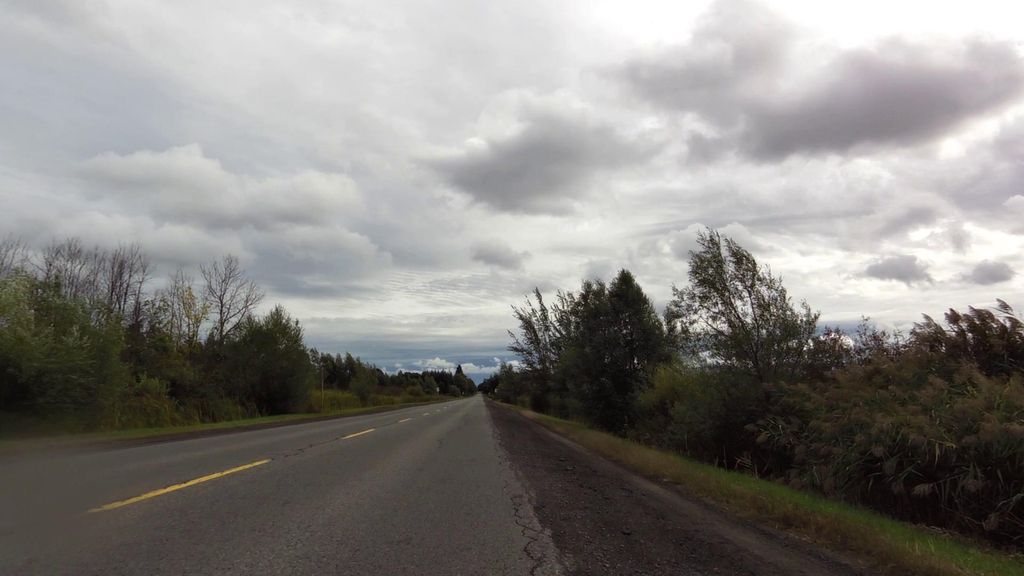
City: ottawa-gatineau